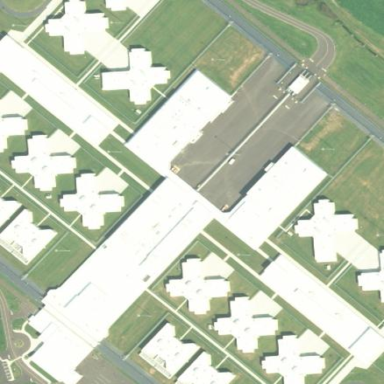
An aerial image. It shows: Prison.